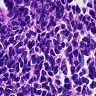
Metastatic tissue present: no